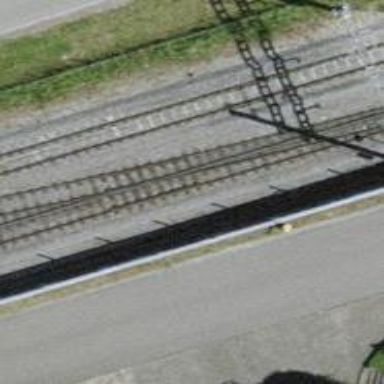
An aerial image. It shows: Narrow-gauge railway track with electrified contact line. The railway has one track.